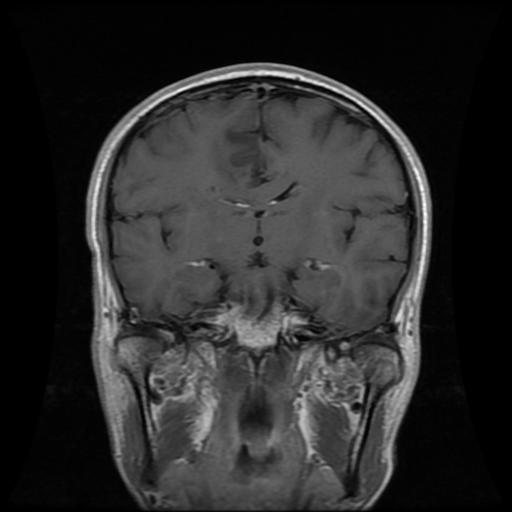
Label: glioma